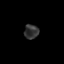
Tissue: skin
Cell type: Epithelial cells
Senescence score: 0.2755
Nuclear area (px): 205
Mean DAPI intensity: 51.766